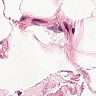
Metastatic tissue present: no